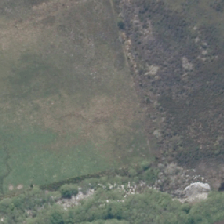
Land cover: herbaceous_freshwater_vege